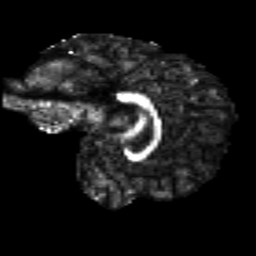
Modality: FA
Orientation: sagittal
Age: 20
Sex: male
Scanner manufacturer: siemens
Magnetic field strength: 3 T
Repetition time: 8.8 s
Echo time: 0.085 s